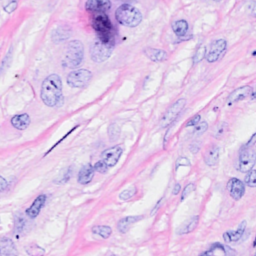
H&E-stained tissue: Breast